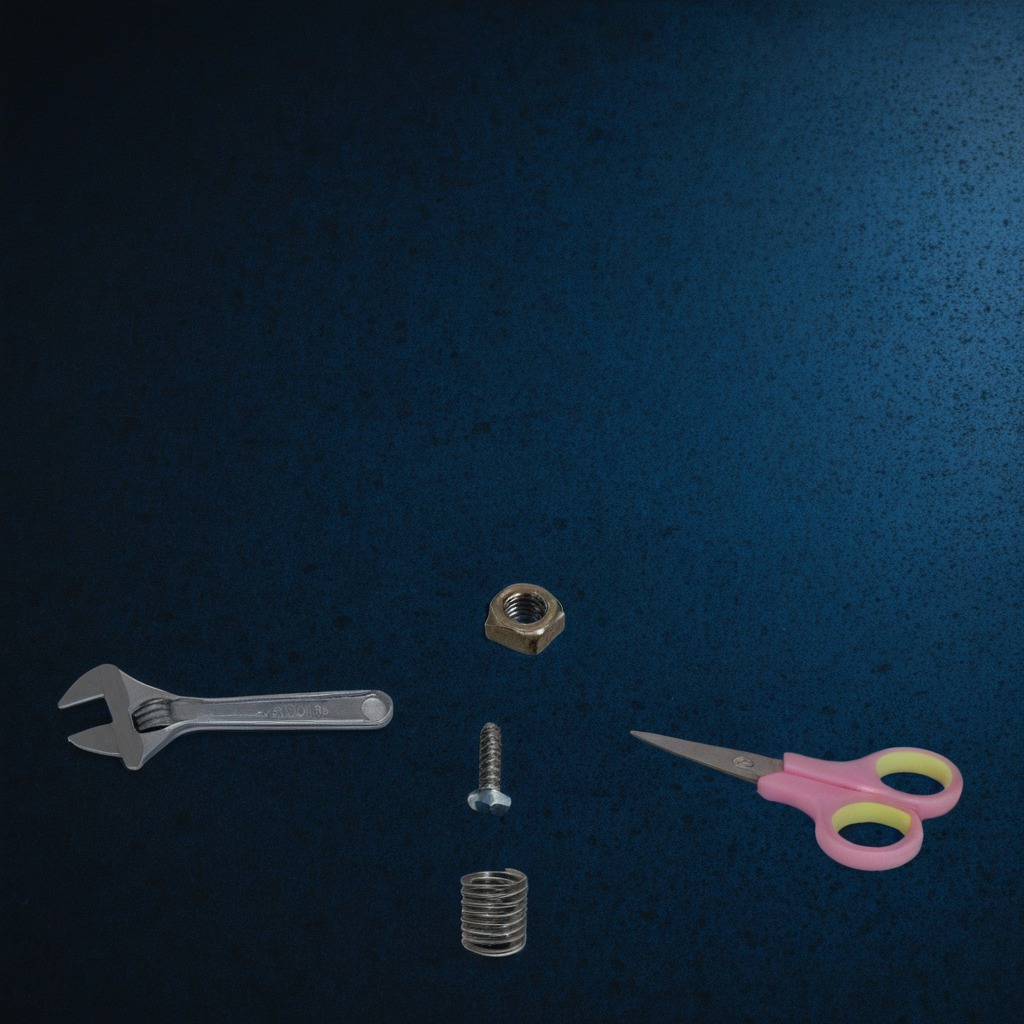
A metal machine screw, a coiled metal spring, a metal nut, a pair of scissors, and a wrench are lying on the granite tabletop.